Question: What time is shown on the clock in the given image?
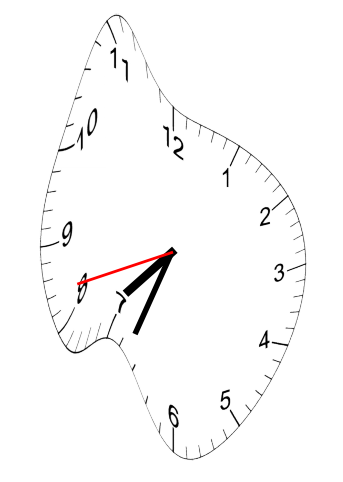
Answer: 07:33:42